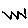
Label: zigzag